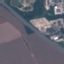
Land use / land cover: Highway